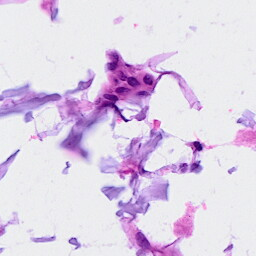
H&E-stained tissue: Breast